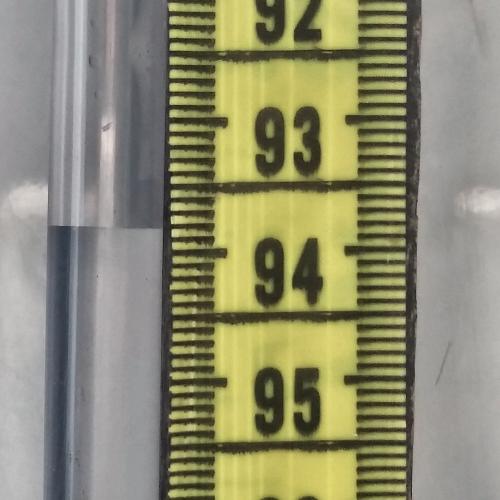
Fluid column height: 93.8 cm